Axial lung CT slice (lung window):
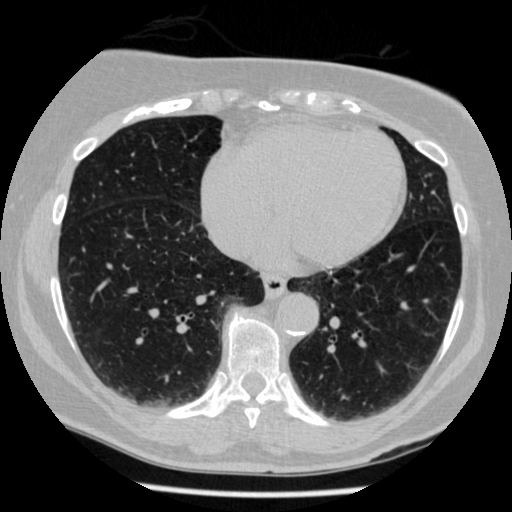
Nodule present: no